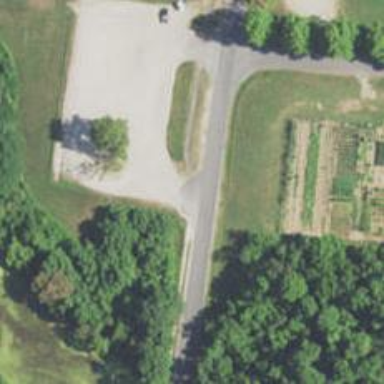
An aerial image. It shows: Asphalt cycleway with unmarked crossing.